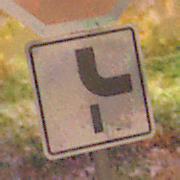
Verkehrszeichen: VerlaufVorfahrtsstrasse10
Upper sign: Stop
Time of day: Night
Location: Outdoor (Nature)
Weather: Clear
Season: NotSpecified
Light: Natural